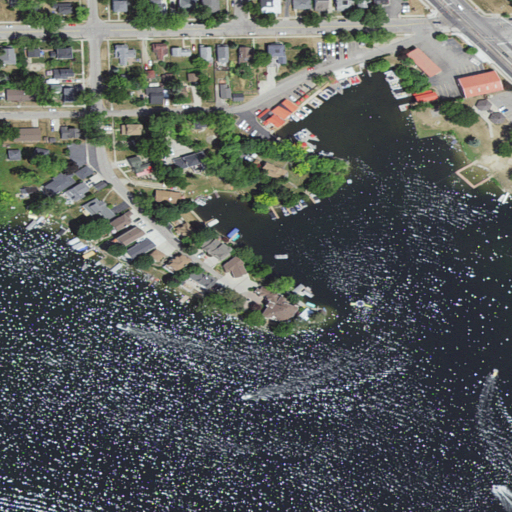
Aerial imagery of cape in Michigan named Pelton Point containing open water, medium intensity development, low intensity development, open development, and high intensity development